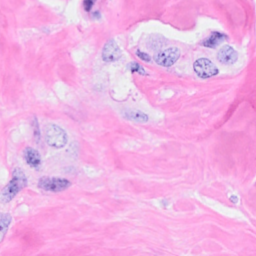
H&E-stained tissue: Breast